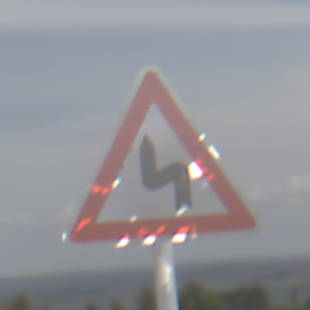
Verkehrszeichen: DoppelkurveZunaechstLinks
Umgebung: Outdoor, Nature
Tageszeit: Midday
Wetter: PartlyCloudy
Licht: Natural
Jahreszeit: NotSpecified
Kontrast: MediumContrast